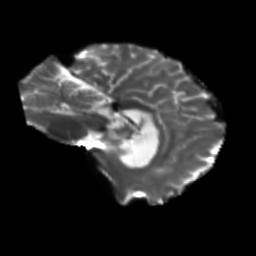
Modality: T2w
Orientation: sagittal
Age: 60
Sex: female
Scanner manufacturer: siemens
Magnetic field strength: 3 T
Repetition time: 5.25 s
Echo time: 0.08 s